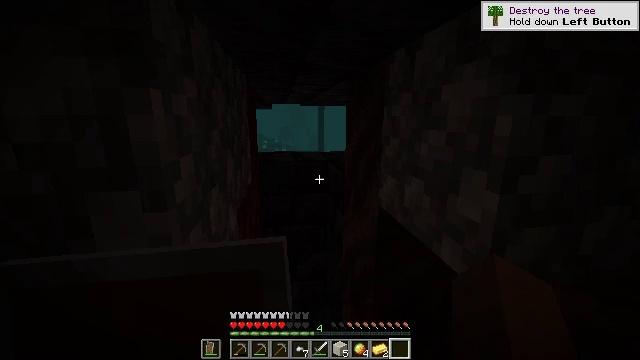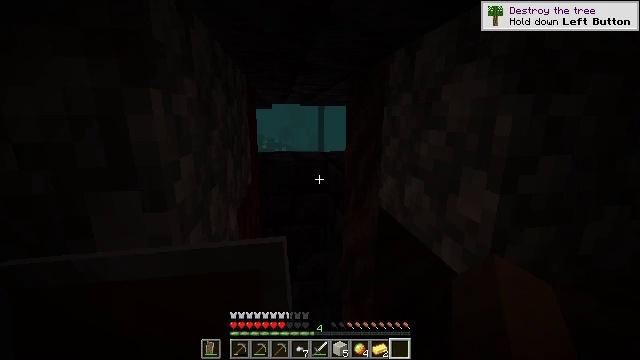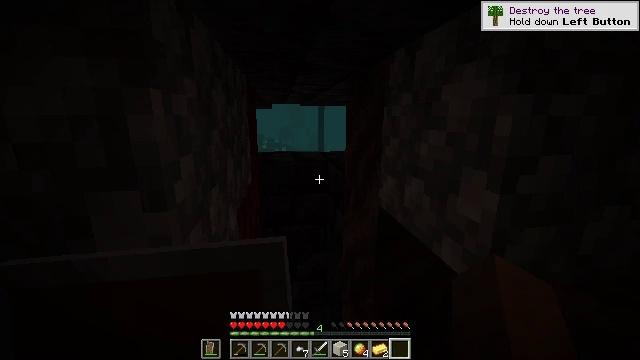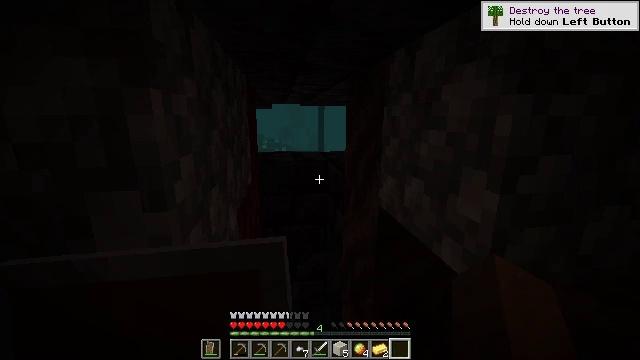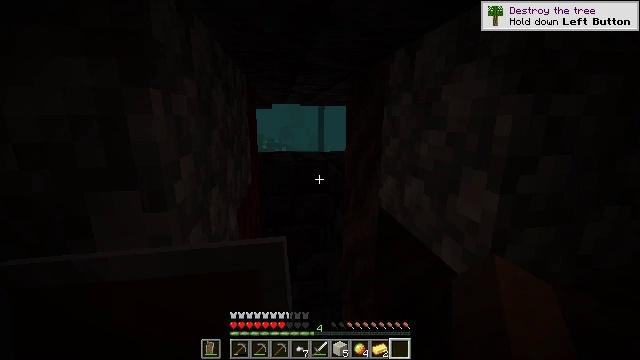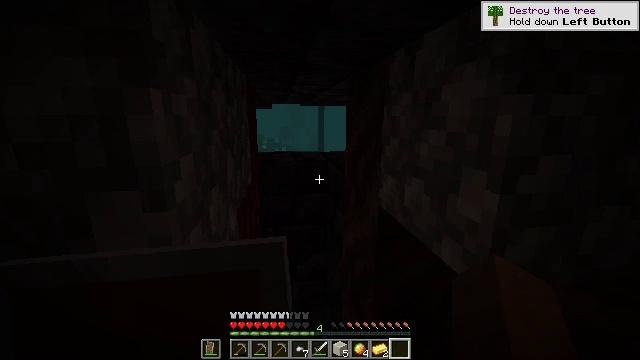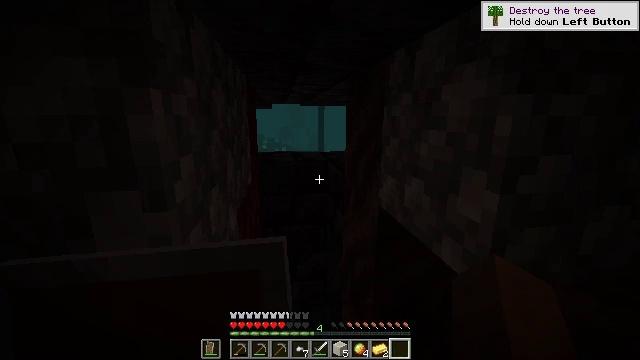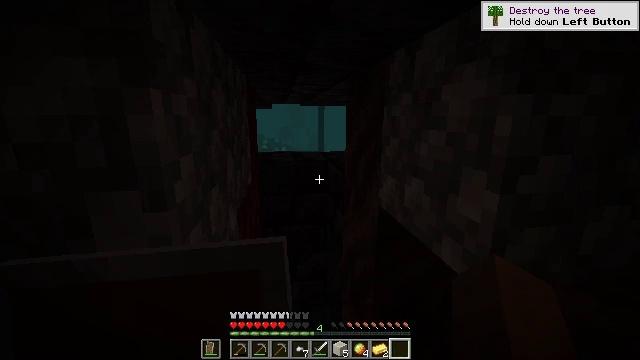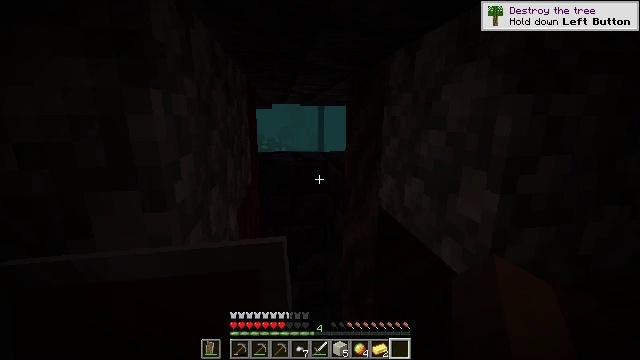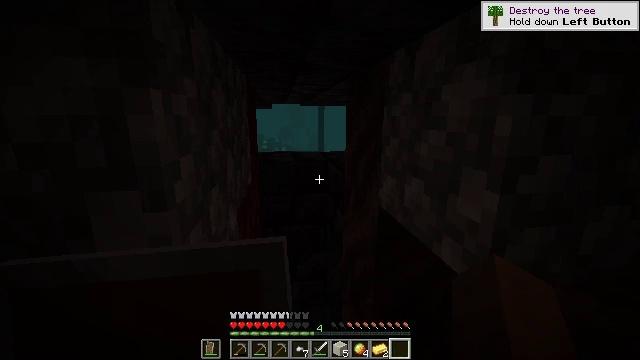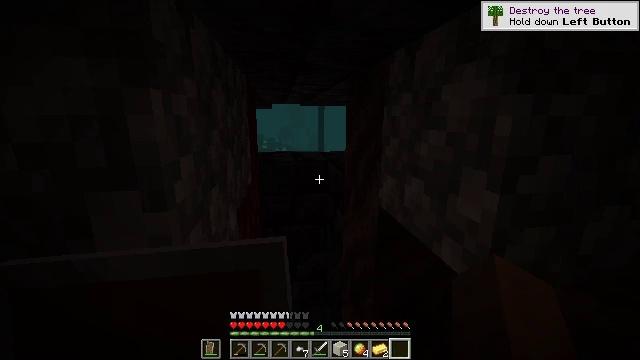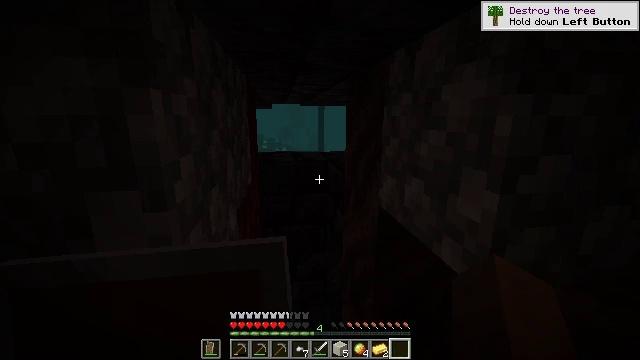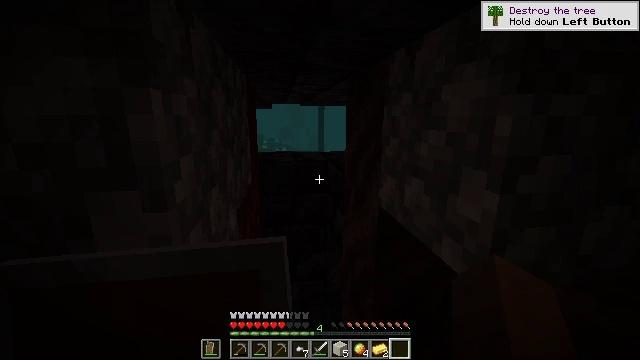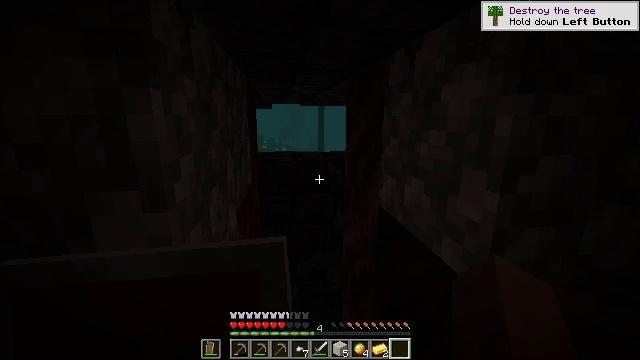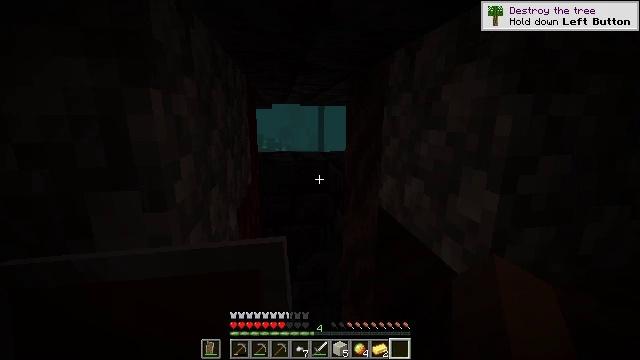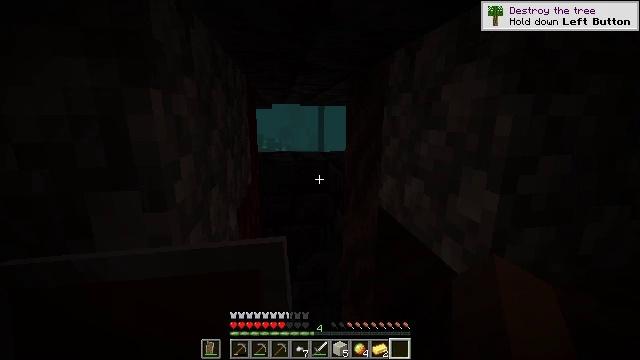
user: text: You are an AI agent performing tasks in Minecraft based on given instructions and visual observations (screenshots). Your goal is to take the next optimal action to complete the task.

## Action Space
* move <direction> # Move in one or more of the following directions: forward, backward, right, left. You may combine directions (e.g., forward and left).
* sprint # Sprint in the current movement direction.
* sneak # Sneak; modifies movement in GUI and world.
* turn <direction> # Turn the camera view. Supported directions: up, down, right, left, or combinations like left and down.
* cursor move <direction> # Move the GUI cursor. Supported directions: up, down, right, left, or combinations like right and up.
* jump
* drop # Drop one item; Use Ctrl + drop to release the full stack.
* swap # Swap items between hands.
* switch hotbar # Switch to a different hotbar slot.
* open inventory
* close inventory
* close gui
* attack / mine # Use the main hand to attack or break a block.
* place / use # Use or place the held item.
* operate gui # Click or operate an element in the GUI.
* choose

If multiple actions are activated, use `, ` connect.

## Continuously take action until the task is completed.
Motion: motion action
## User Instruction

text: Break the polished blackstone bricks for materials.
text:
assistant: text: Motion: no_op
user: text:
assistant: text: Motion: no_op
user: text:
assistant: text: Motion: no_op
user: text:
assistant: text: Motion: no_op
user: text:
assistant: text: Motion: no_op
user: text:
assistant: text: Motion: no_op
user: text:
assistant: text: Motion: no_op
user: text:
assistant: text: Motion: no_op
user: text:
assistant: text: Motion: no_op
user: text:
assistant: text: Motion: no_op
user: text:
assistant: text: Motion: no_op
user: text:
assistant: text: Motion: no_op
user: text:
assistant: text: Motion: no_op
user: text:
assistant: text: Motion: no_op
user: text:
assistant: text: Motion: no_op
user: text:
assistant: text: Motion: no_op
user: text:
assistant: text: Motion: no_op
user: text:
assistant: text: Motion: no_op
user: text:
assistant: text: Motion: no_op
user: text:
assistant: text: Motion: no_op
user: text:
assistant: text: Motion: no_op
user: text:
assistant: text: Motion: no_op
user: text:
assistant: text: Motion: no_op
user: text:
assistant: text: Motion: no_op
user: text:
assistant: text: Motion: no_op
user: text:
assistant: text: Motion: no_op
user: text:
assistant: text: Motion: no_op
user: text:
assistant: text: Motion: no_op
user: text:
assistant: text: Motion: no_op
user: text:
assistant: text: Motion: no_op